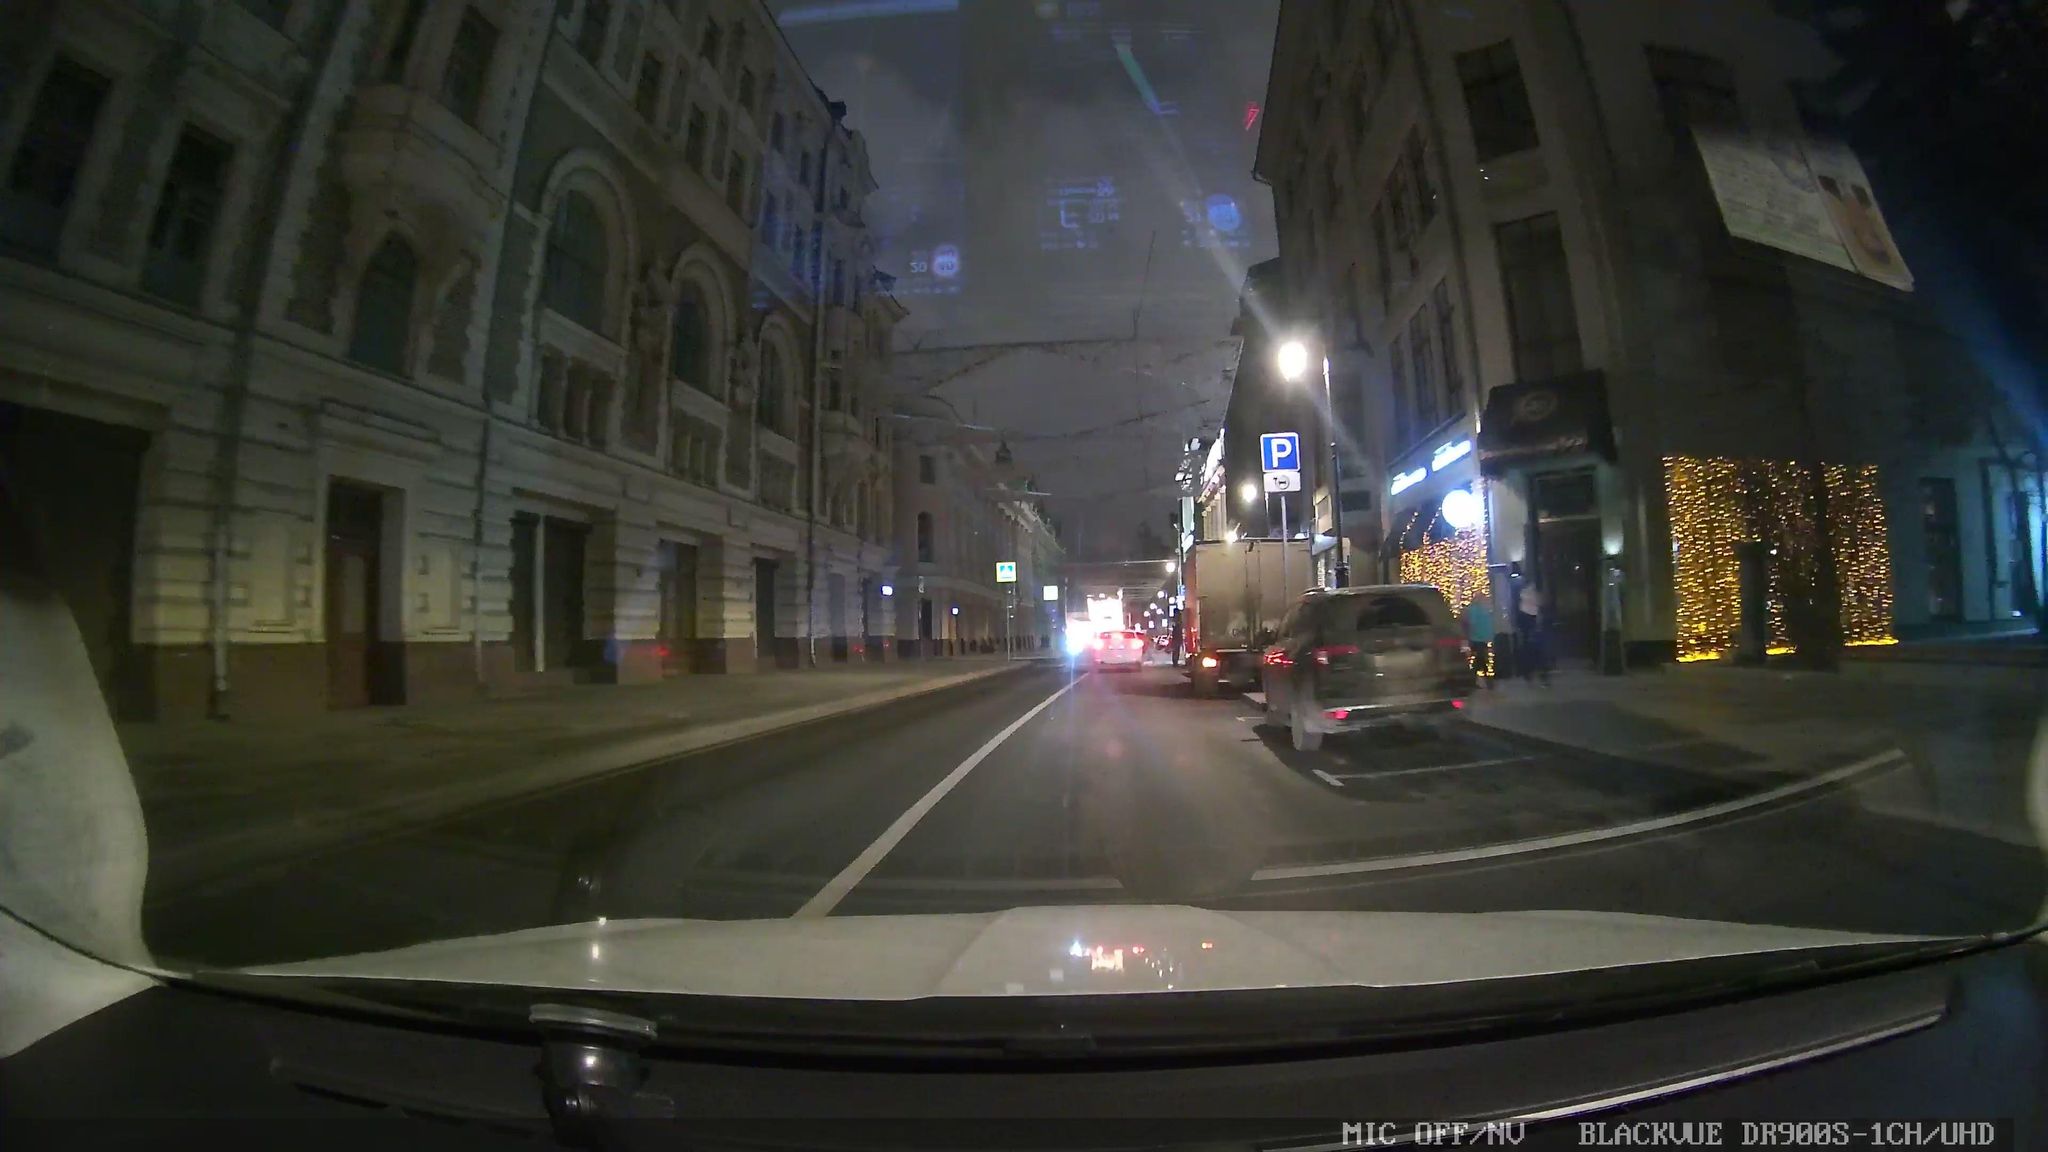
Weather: clear
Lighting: night
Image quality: slightly poor
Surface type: driving surface
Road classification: tertiary
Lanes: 4
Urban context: urban centre
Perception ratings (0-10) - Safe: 1.32, Lively: 6.14, Beautiful: 2.15, Boring: 1.65, Depressing: 3.23, Wealthy: 4.12